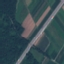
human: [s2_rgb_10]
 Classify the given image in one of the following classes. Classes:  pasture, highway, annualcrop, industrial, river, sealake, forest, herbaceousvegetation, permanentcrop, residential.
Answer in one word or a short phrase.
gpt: Highway